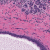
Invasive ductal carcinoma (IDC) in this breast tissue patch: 0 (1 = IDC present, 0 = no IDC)